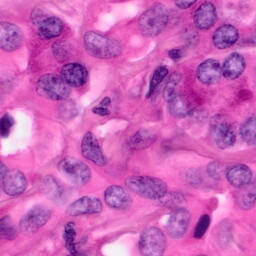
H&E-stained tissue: Pancreatic